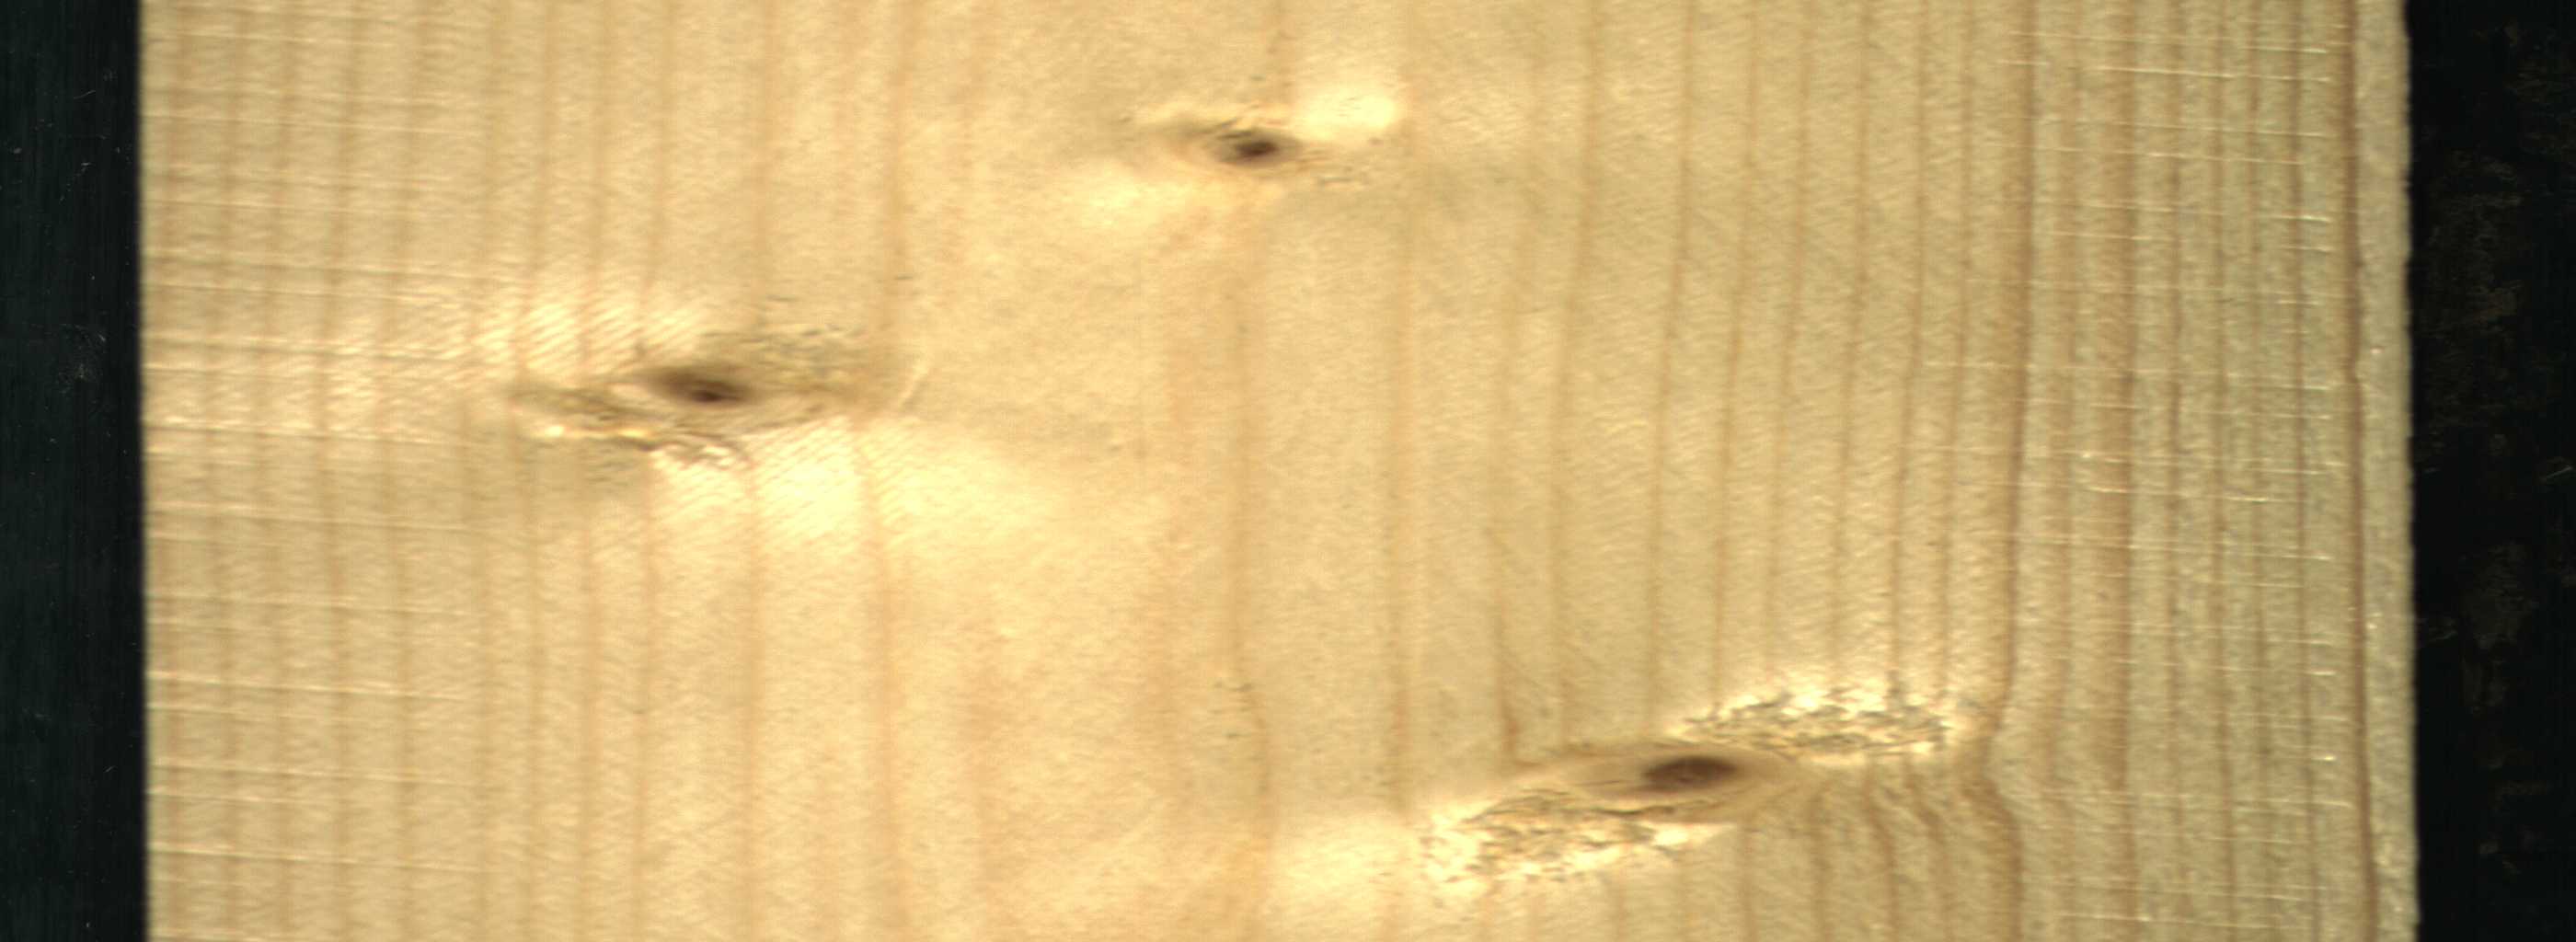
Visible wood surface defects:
Live_Knot
Live_Knot
Live_Knot